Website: home-depot
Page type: customer-info-address
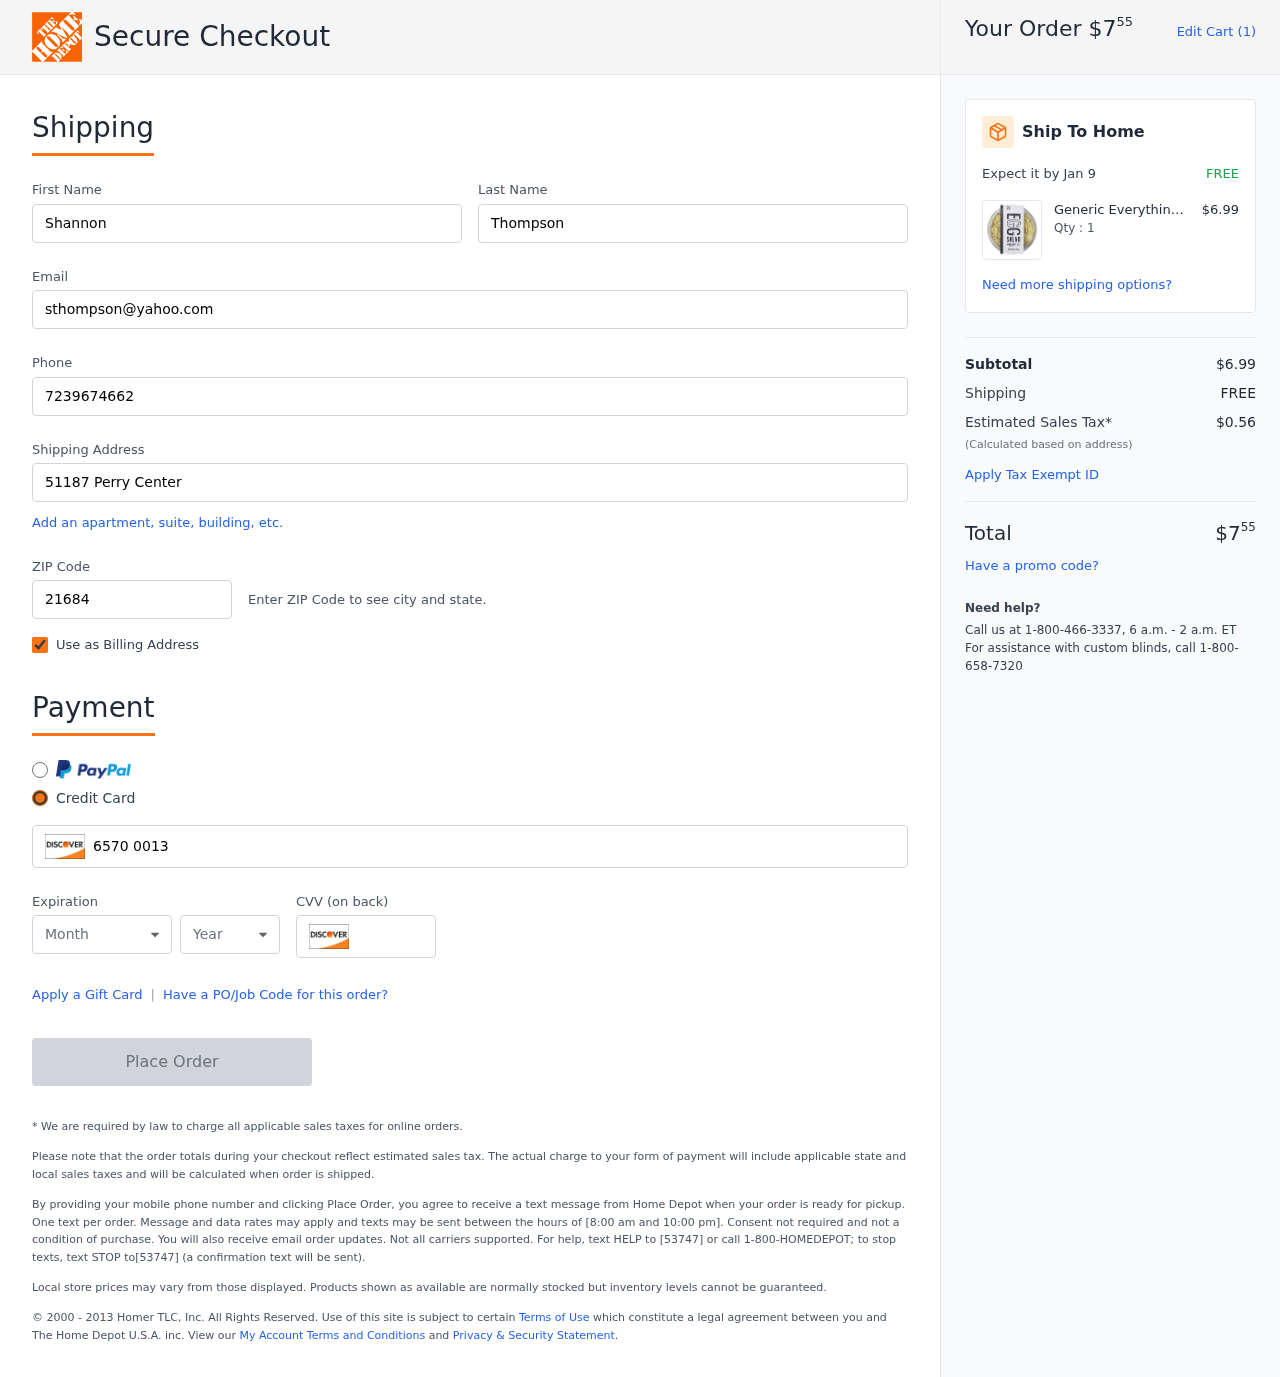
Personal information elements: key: PII_CARD_CVV
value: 641
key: PII_CARD_EXPIRY_MONTH
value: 07
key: PII_CARD_EXPIRY_YEAR
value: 28
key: PII_CARD_NUMBER
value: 6570 0013 3978 7140
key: PII_EMAIL
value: sthompson@yahoo.com
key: PII_FIRSTNAME
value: Shannon
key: PII_LASTNAME
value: Thompson
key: PII_PHONE
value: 7239674662
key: PII_POSTCODE
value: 21684
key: PII_STREET
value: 51187 Perry Center
Product elements: key: PRODUCT1_BRAND
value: Generic
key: PRODUCT1_NAME
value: Everything Spice Egg Salad, 6.67 oz
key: PRODUCT1_PRICE
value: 6.99
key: PRODUCT1_QUANTITY
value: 1
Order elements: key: ORDER_TOTAL
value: $755
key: ORDER_NUM_ITEMS
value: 1
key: ORDER_DELIVERY_DATE
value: Jan 9
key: ORDER_SUBTOTAL
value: $6.99
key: ORDER_SHIPPING_COST
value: FREE
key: ORDER_TAX
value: $0.56